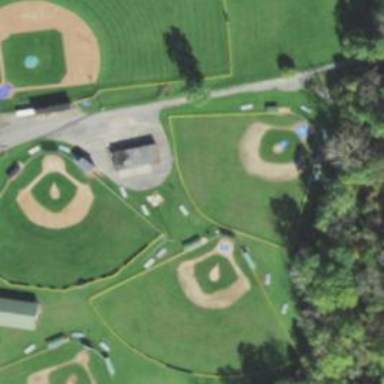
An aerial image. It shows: Baseball pitch for leisure land.